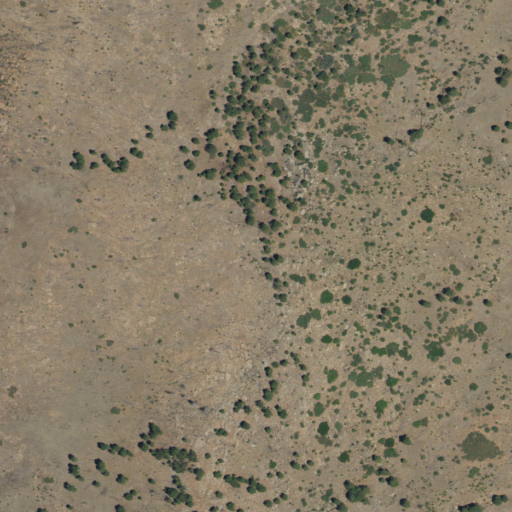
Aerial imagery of ridge(s) in New Mexico named La Cuchilla containing shrub and evergreen forest